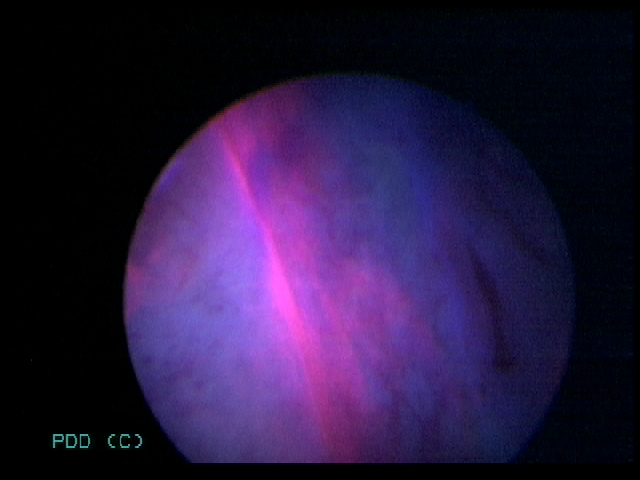
Modality: BLC
Class: Malignant
Subclass: CIS
Lesion: L1
Stage: Tis
Morphology: Non-papillary
Bladder cancer association: Yes